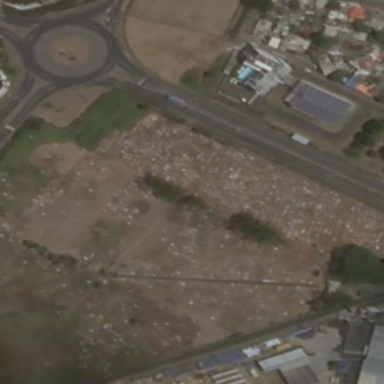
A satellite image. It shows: Cemetery.